Question: I want to ask something about Unified Process. In UP, every iteration has its own analysis and implementation steps.
>
But the above image shows something different. After iteration 5, 90% of analysis completed but just 10% of software completed. I can't understand that. In an iteration, codes are about iteration's requirements. So how could be software's completion ratio 10% and requirements' ratio 90%?
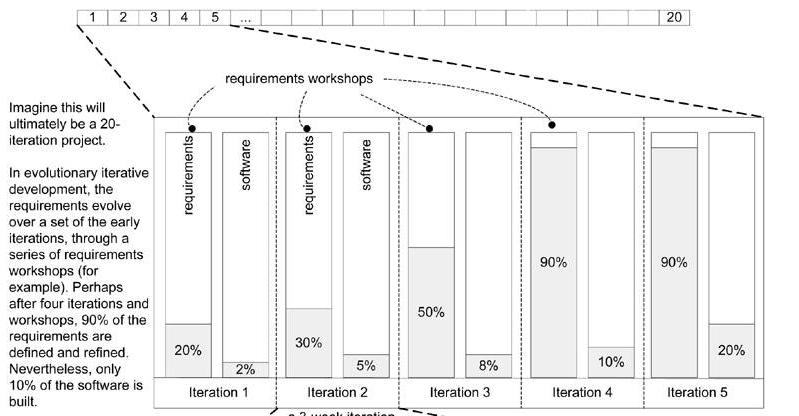
Answer: Indeed a good question.
I would try to provide a neutral view based on the analysis & implementation diagram that you have mentioned. Let me try to explain this with an example so that we can have a contextual discussion.
Assume that your organization has come up with the need to build a Human Resources Management System and for some reason or the other it is decided the product will be implemented internally. So, Engineering and HR teams start together on this and first draw up the , may be in a quick half-a-day workshop. The teams move forward by doing the detailed analysis followed by the implementations during the iterations. For example, "The System needs to have provision for handling Employee Resignation" could be part of your high-level requirements whereas "The provision for Manager Approval, HR Processing, Due Settlements etc" could be your Analysis. In this case your Analysis & Implementation could look something like:
Iteration#1: 10% Analysis, 0% Implementation
Iteration#2: 20% Analysis, 0% Implementation
Iteration#3: 40% Analysis, 10% Implementation
.
.
.
Again, this could be different if the Senior Management had asked you to provide an resourcing and cost estimations (just like a formal project). Then you need to perform during the first iterations.
Now, let us suppose the same HR System project has come to you from some other organization and you are providing IT services to them. Now, are you starting from ground-zero this time? No. Your customer would come to you with proper requirements document. You need to do sufficient analysis for the estimation and planning. You would have analyzed the system to a decent level before even you start with your high-level design. This itself would be, say, 60% your analysis. The remaining % is what the would be analyzed at micro levels in lateral cycles. [] Because Cost is the major factor here. (Cost to you and Cost to the Customer)
Also, the bandwidth that you have on resourcing/costing factors will play their role too. In the end, there is no formula and it is fact-driven.
Hope this helps.
Thanks,
faiz
<URL>